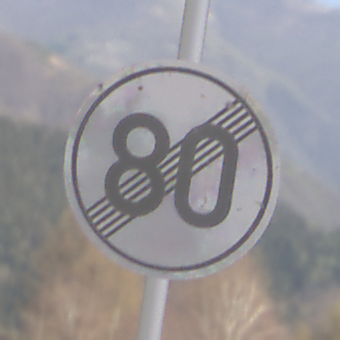
Verkehrszeichen: EndeGeschwindigkeit80
Umgebung: Outdoor, Nature
Tageszeit: Midday
Wetter: Clear
Licht: Natural
Jahreszeit: NotSpecified
Kontrast: HighContrast